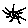
Label: sun